Question: I'm trying to create a Modeless Messagebox class in MFC 6.0. The end result should look pretty similar to this:

I'm trying to add an icon with the following, but it doesn't seem to work.
'''
HICON hIcon = LoadIcon(AfxGetInstanceHandle(), MAKEINTRESOURCE(IDI_ERROR));
SetIcon(hIcon, FALSE);
'''
Also, is there a way to set the background color of the top part of a dialog to a different color from the rest of the dialog?
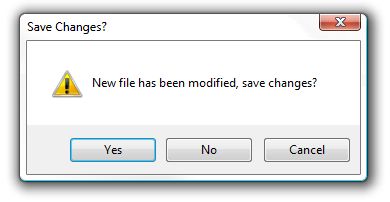
Answer: There is some design issues here, for this type of interface the program should save automatically. If user is deleting the file then confirm it with modeless dialog. This way data is not lost if user is impatient. Anyway, you can just override OnPaint etc. and draw the icon
'''
void CMyDlg::OnPaint()
{
CDialog::OnPaint();
//draw white rectangle on top-half of dialog
//draw lt-gray rectangle at bottom-half, GetSysColor(COLOR_BTNFACE)
HICON hIcon = LoadIcon(NULL, IDI_ERROR);
dc.DrawIcon(x, y, hIcon);
DestroyIcon(hIcon);
}
BOOL CMyDlg::OnEraseBkgnd(CDC* pDC)
{
return 1;
}
'''
You might also need to override OnCtlColor